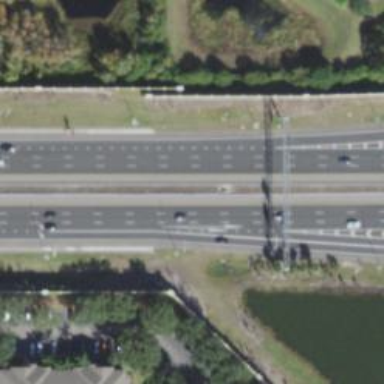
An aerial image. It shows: Motorway junction.